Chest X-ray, PA view. Patient: 73 years old, sex F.
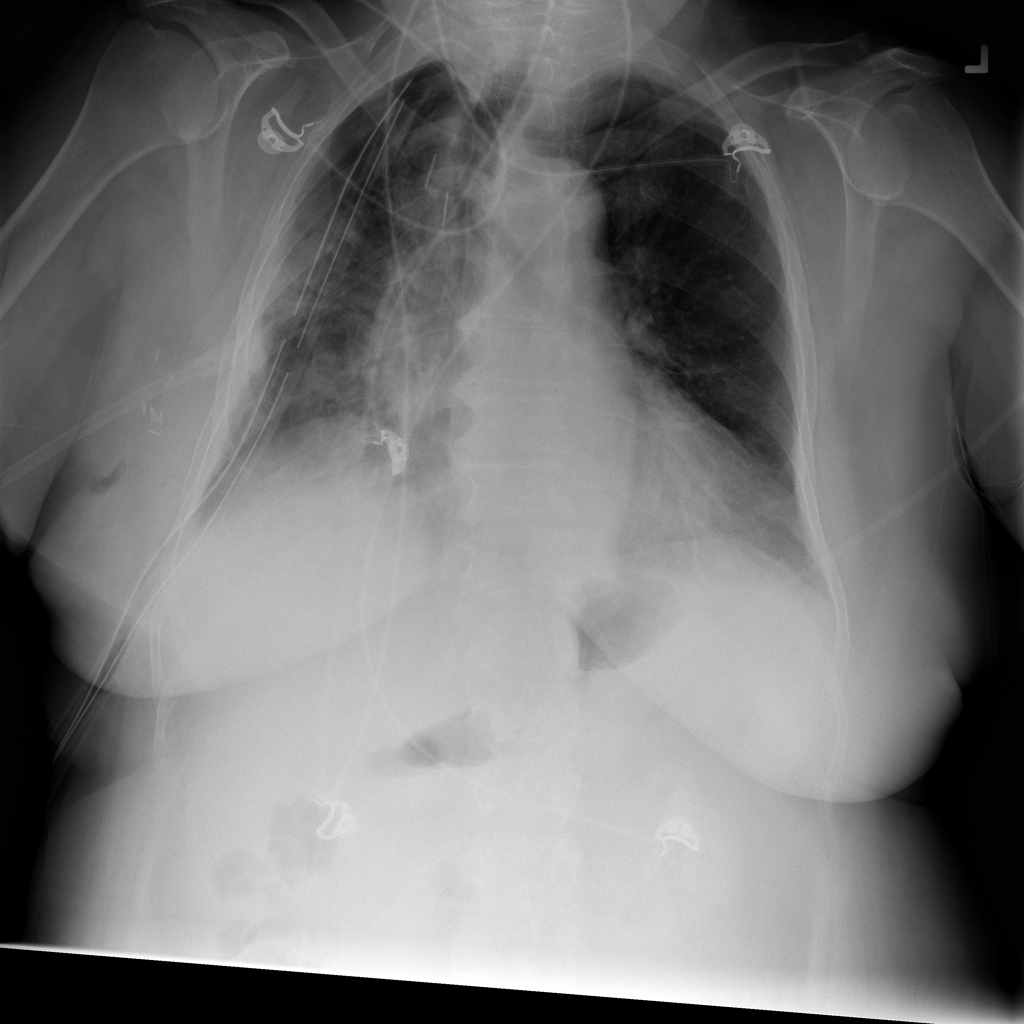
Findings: No Finding